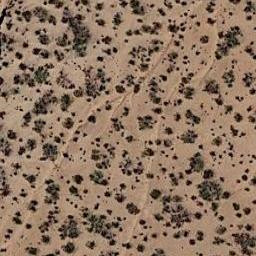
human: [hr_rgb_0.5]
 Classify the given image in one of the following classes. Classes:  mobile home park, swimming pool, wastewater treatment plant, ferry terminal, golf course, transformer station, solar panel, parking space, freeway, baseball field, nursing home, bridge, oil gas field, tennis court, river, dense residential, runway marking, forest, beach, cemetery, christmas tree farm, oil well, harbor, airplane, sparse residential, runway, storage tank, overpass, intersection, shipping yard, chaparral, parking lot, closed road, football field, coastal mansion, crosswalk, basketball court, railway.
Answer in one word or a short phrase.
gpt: chaparral